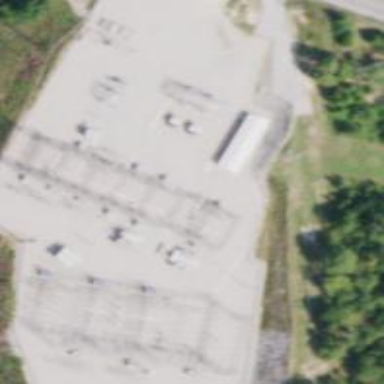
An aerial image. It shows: Distribution substation surrounded by fence.